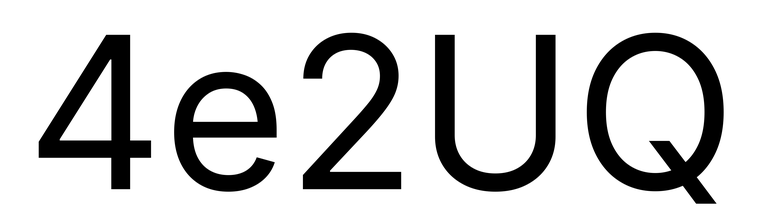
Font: Inter_Regular